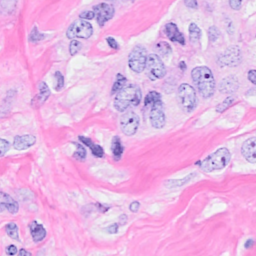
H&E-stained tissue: Breast